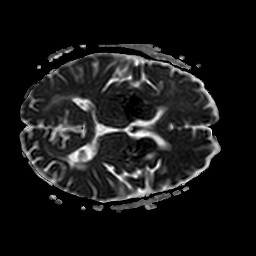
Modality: ADC
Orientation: axial
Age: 63
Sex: female
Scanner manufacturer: philips
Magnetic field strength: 3 T
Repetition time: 3.787 s
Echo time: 0.06104 s